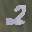
Label: 2